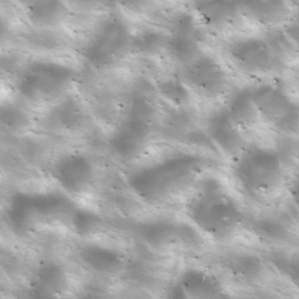
Label: non_frost